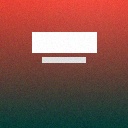
Screen state: on